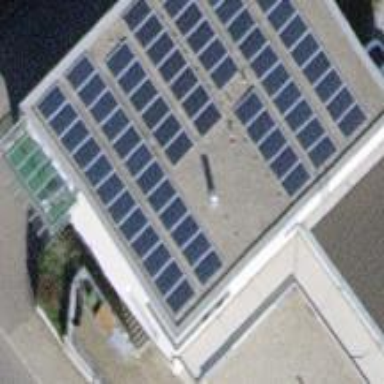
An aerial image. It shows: Small solar photovoltaic panel generator on the roof of building.